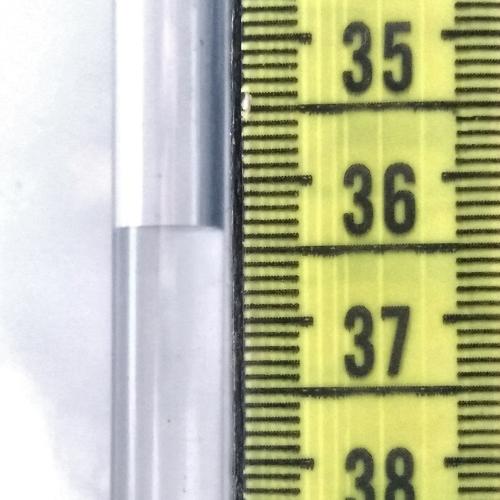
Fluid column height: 36.4 cm